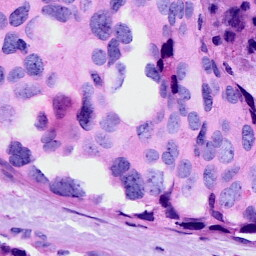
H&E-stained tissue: Breast